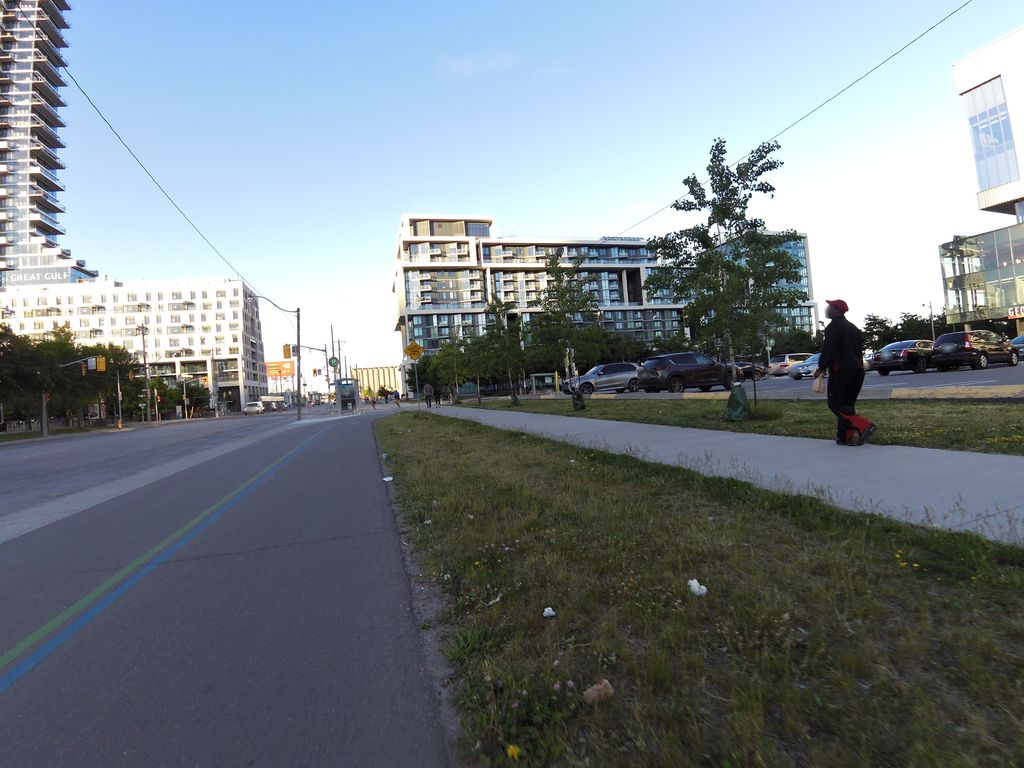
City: toronto